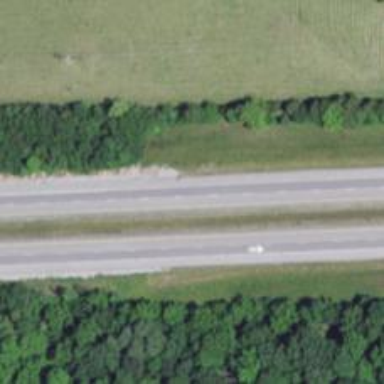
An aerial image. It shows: Motorway.